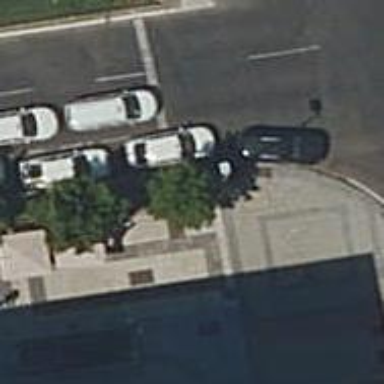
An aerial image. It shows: Taxi stand.